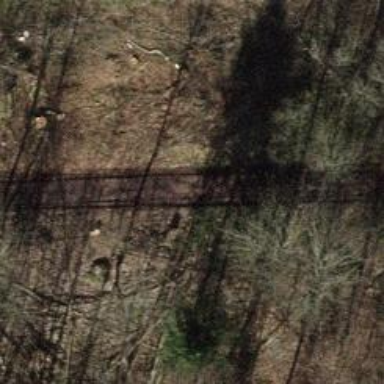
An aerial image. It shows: Track with grade 4 tracktype.